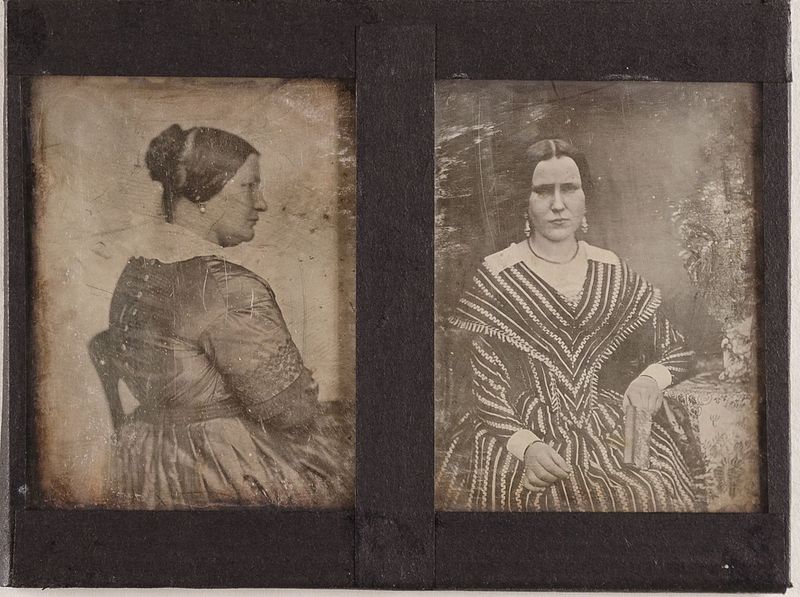
Titel: Zwei unbekannte Frauen
Standort: Hamburg
Institution: Museum für Kunst und Gewerbe Hamburg
Schlagwörter: frau, portrait, figur, foto, fotografie, photographie, photo, lichtbild, daguerreotypie, bildwerke, angewandte und bildende kunst, hessische systematik, porträt, porträtfotografie, porträtphotographie, hüftbild